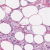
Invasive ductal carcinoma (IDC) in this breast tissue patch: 0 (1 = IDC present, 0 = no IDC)